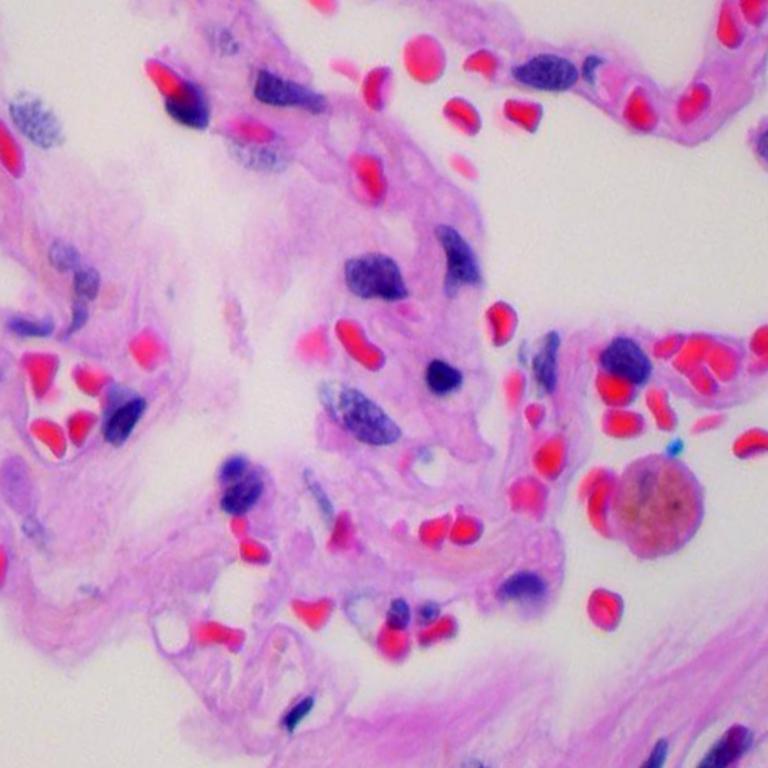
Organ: lung
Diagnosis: benign